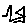
Label: zigzag